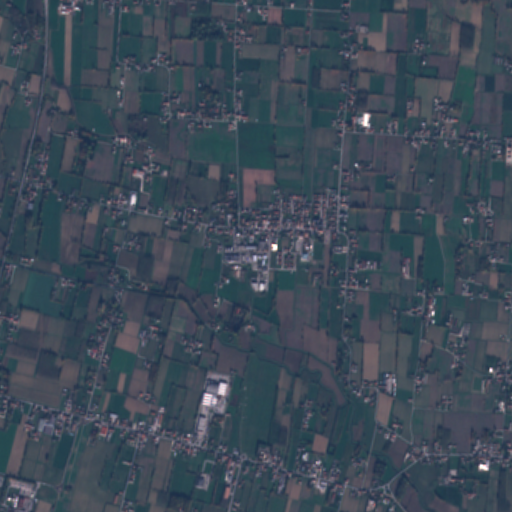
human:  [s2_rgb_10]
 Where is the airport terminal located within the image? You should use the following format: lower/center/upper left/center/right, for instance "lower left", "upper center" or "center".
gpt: The airport terminal is located in the lower center of the image.
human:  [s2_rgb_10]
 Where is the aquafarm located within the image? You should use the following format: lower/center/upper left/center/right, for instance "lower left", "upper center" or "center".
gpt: The aquafarm is located in the upper left of the image.
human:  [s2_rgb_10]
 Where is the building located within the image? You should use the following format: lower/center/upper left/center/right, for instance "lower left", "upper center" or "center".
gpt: There is no building in the image.